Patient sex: F
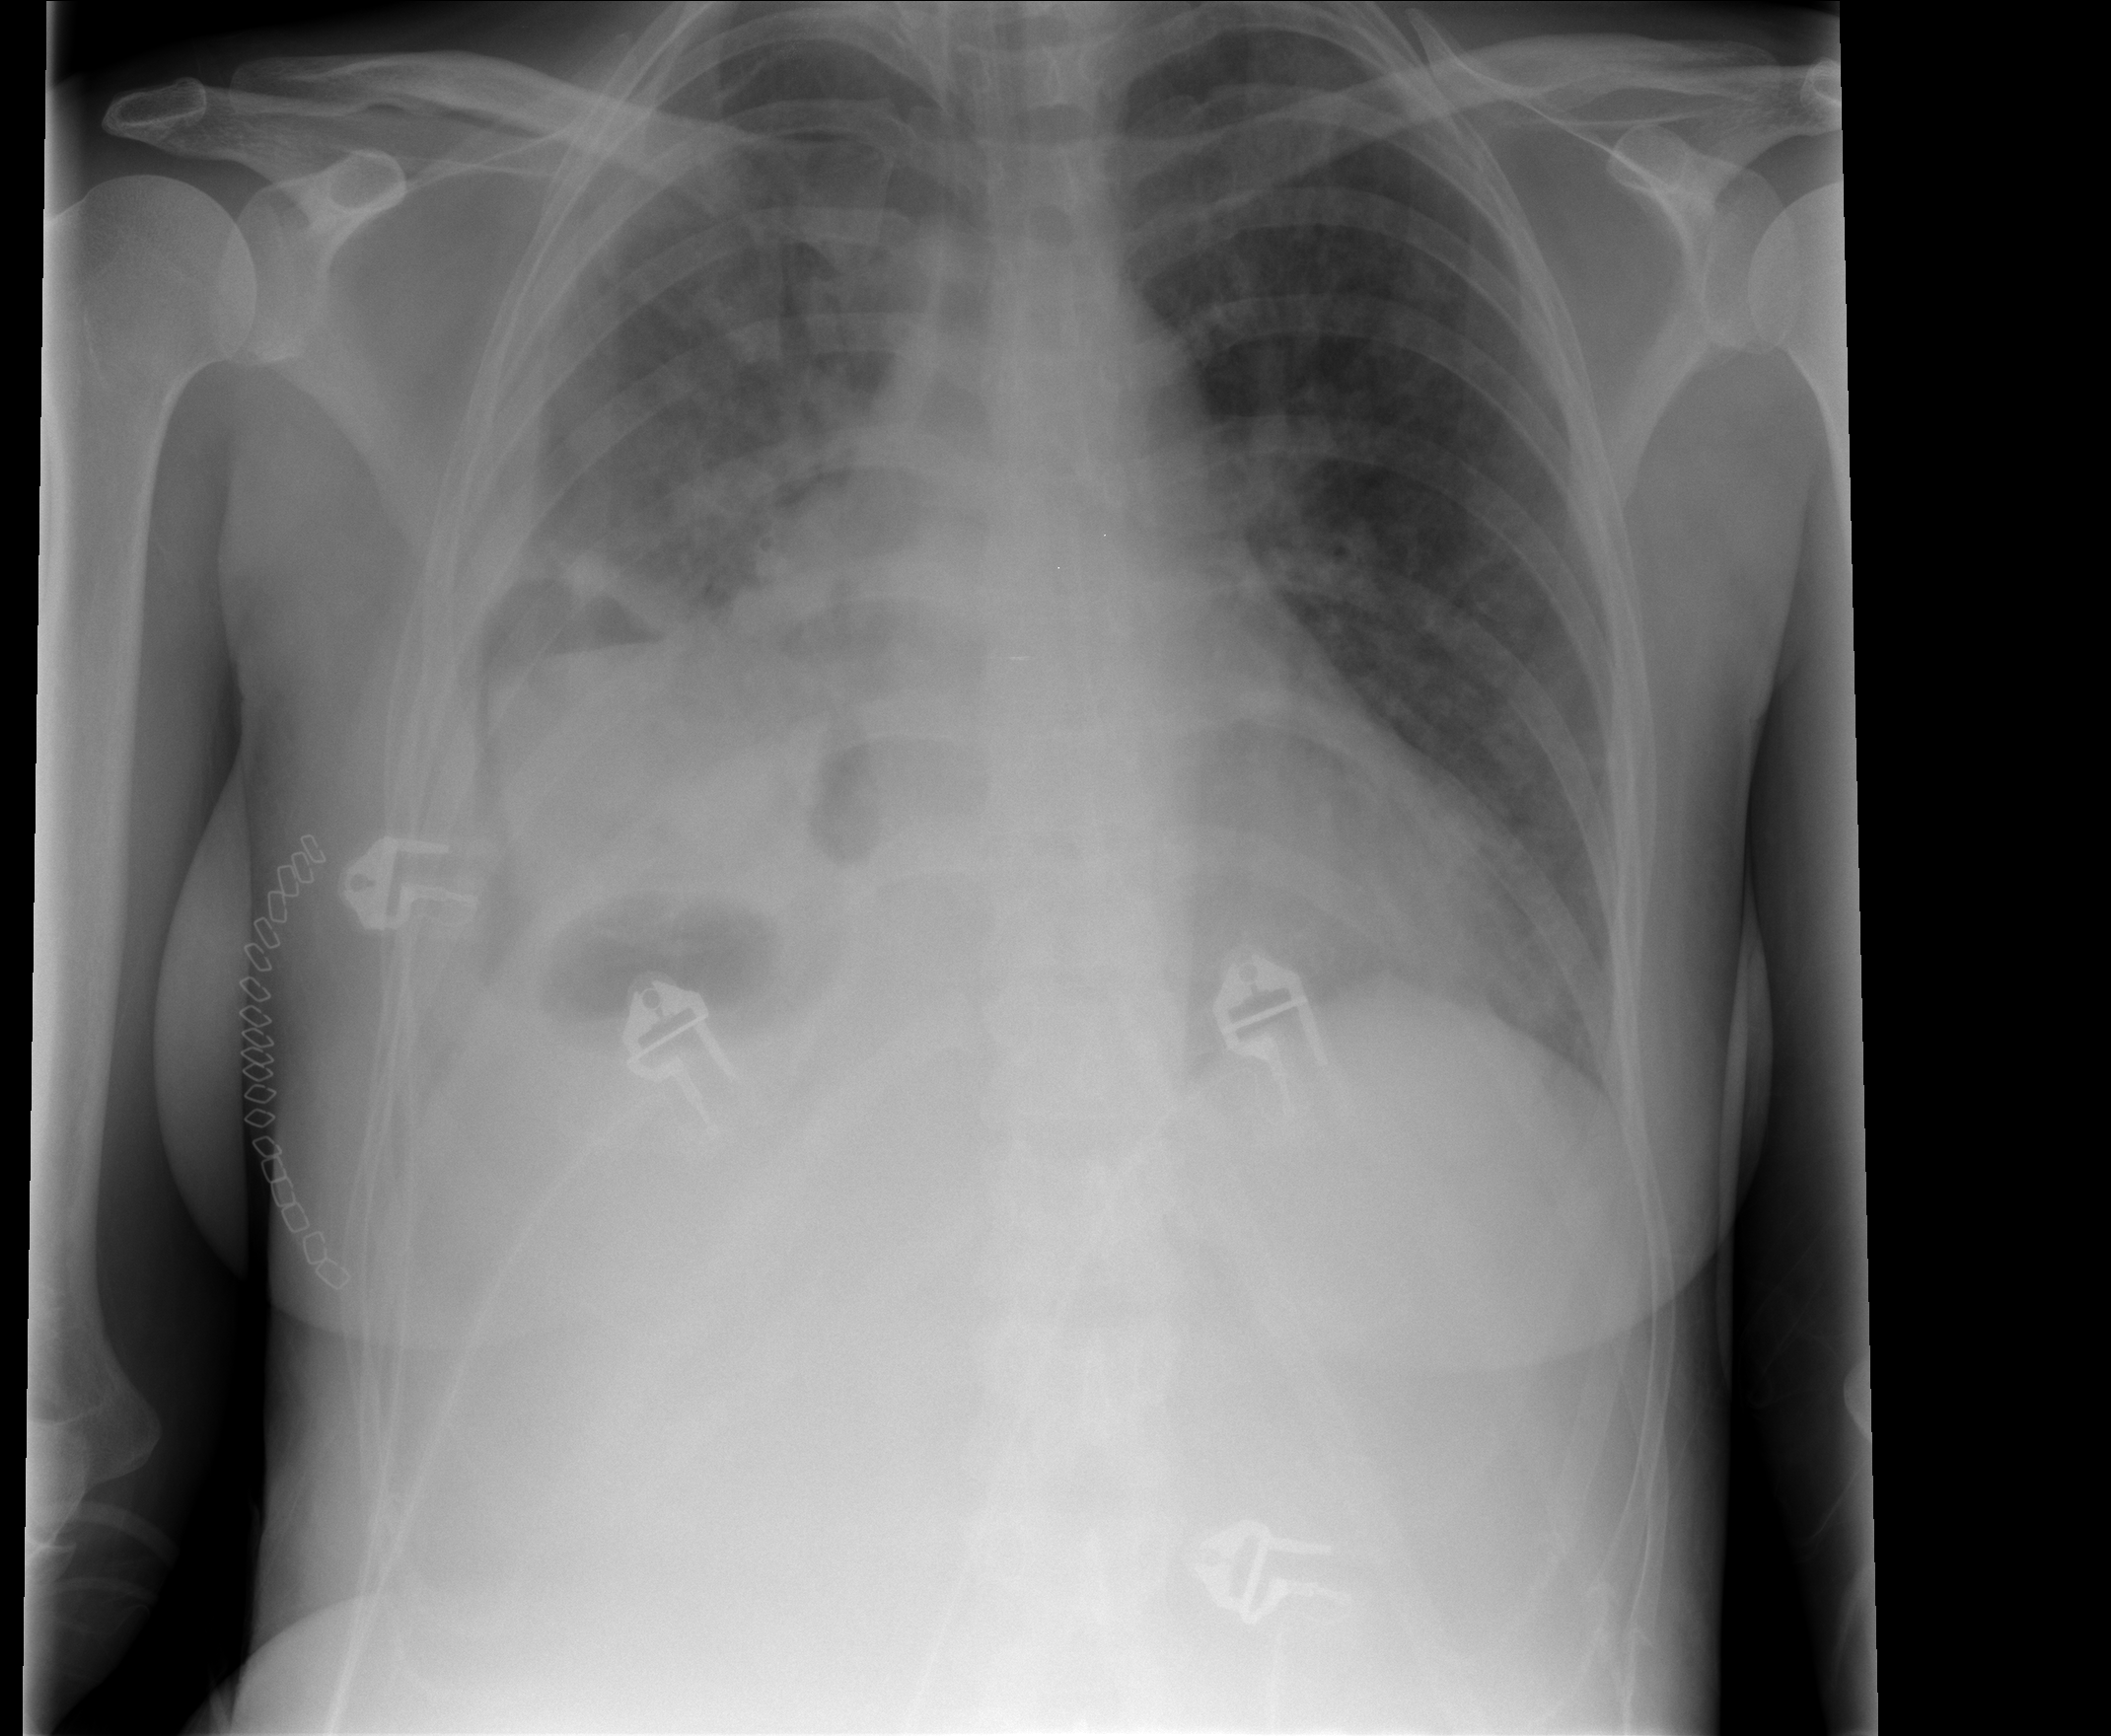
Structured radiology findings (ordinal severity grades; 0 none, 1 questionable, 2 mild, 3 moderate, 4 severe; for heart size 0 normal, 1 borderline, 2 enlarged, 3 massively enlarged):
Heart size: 1
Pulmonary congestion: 2
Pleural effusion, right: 3
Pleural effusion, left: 0
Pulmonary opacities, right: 2
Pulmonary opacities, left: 1
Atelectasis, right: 3
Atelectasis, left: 0